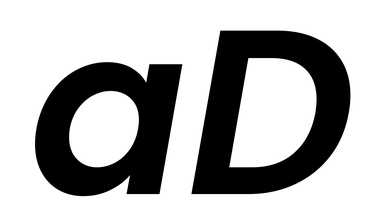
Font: Poppins-SemiBoldItalic